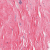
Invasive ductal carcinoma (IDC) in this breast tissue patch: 0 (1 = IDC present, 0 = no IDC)